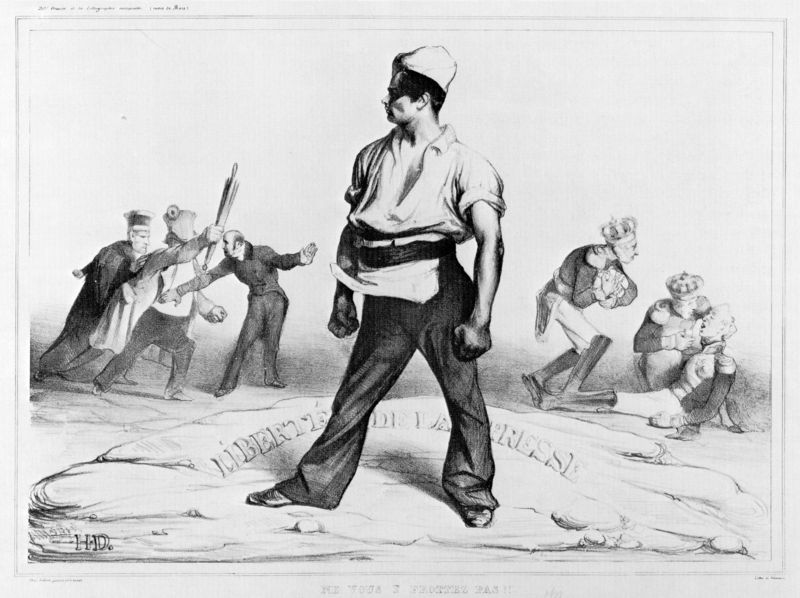
Titel: Ne vous y frottez pas!
Künstler: Honoré Daumier
Standort: France (Standort unbekannt)
Institution: Privatsammlung
Schlagwörter: dunkel, felsen, gruppe, hand, held, kampf, kopf, kämpfer, körper, mann, schatten, weiß, frauen, menschen, frankreich, frau, frisur, grau, haar, hell, hut, hüte, licht, mund, männer, nase, ohr, profil, schwarz, skizze, stirn, zeichnung, blick, gras, gürtel, rasen, schirm, haube, leute, masse, hemd, hose, kappe, kappen, mütze, mützen, richter, arm, arme, augen, falten, geschichte, gesicht, mensch, rahmen, stein, steine, hals, hände, signatur, erde, gräser, hügel, boden, auge, figur, geistlicher, haare, pose, adel, personen, person, kinn, krone, lippen, ohren, schulter, schultern, arbeit, sack, adelige, beine, taille, bein, schrift, wangen, schuhe, hosen, laufen, fels, graphik, schattierung, schattierungen, arbeiter, figuren, französisch, könig, frack, karikatur, kraft, muskeln, inschrift, wange, knie, revers, gruppen, flucht, barfuss, bücken, ideal, druck, initialen, monogramm, stich, dieb, karrikatur, kritik, raub, revolution, streit, text, uniform, uniformen, zeitung, buchstabe, buchstaben, faust, fäuste, schriften, soldat, verletzt, bürger, menschenmasse, rennen, beschriftung, stand, stiefel, entwurf, rüstung, daumier, männlich, freiheit, muskel, stark, krieger, priester, entschlossenheit, wut, könige, mittelfeld, kupferstich, stärke, kriechen, faus, französische revolution, liberte, louis philippe, koch, beschreibung, franzose, arma, kronen, zeichung, verletzter, baske, pamphlet, kleriker, fragen, dreizack, diebe, mut, charivari, stcok, bürgerschaft, diktatur, h.d., knopflos, mitttelpunkt, pressefreiheit, bleicstift, revulution, poppeye, cocarde, citoyen